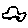
Label: car